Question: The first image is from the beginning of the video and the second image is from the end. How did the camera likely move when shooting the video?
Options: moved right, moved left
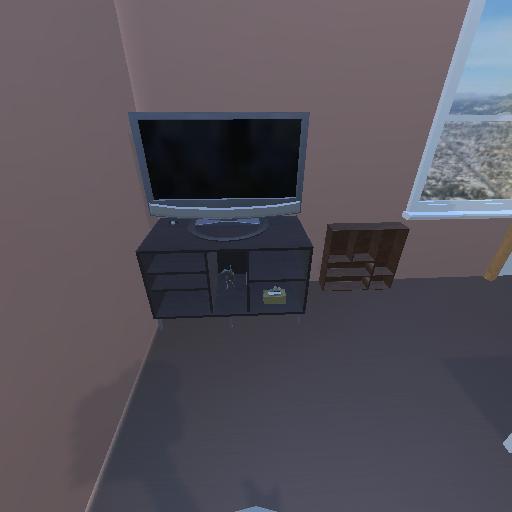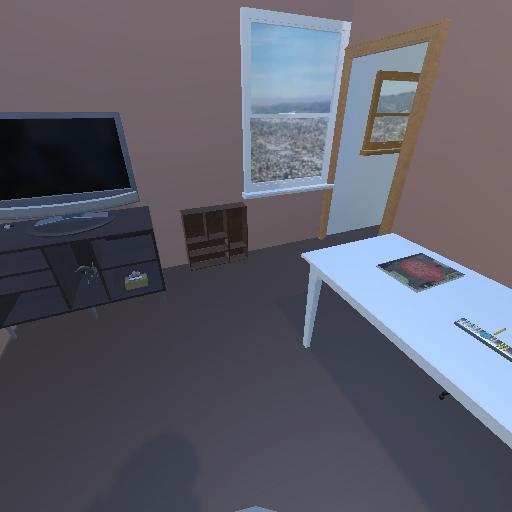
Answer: moved right